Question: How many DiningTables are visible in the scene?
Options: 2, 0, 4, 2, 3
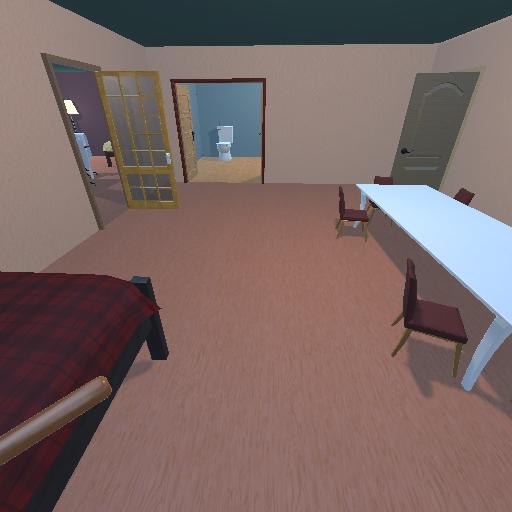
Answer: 2